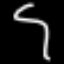
Label: squiggle